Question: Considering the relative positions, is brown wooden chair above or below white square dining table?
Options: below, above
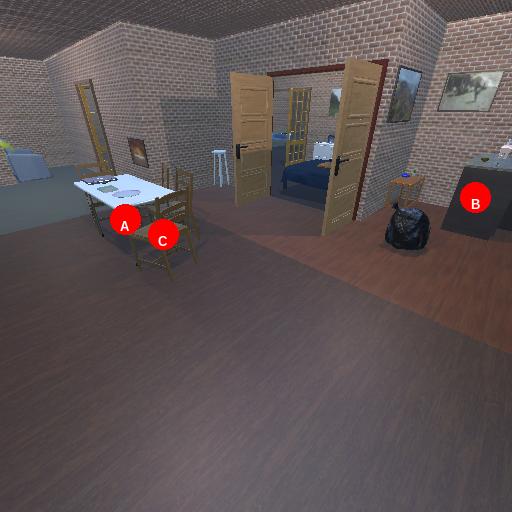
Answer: below